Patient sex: M
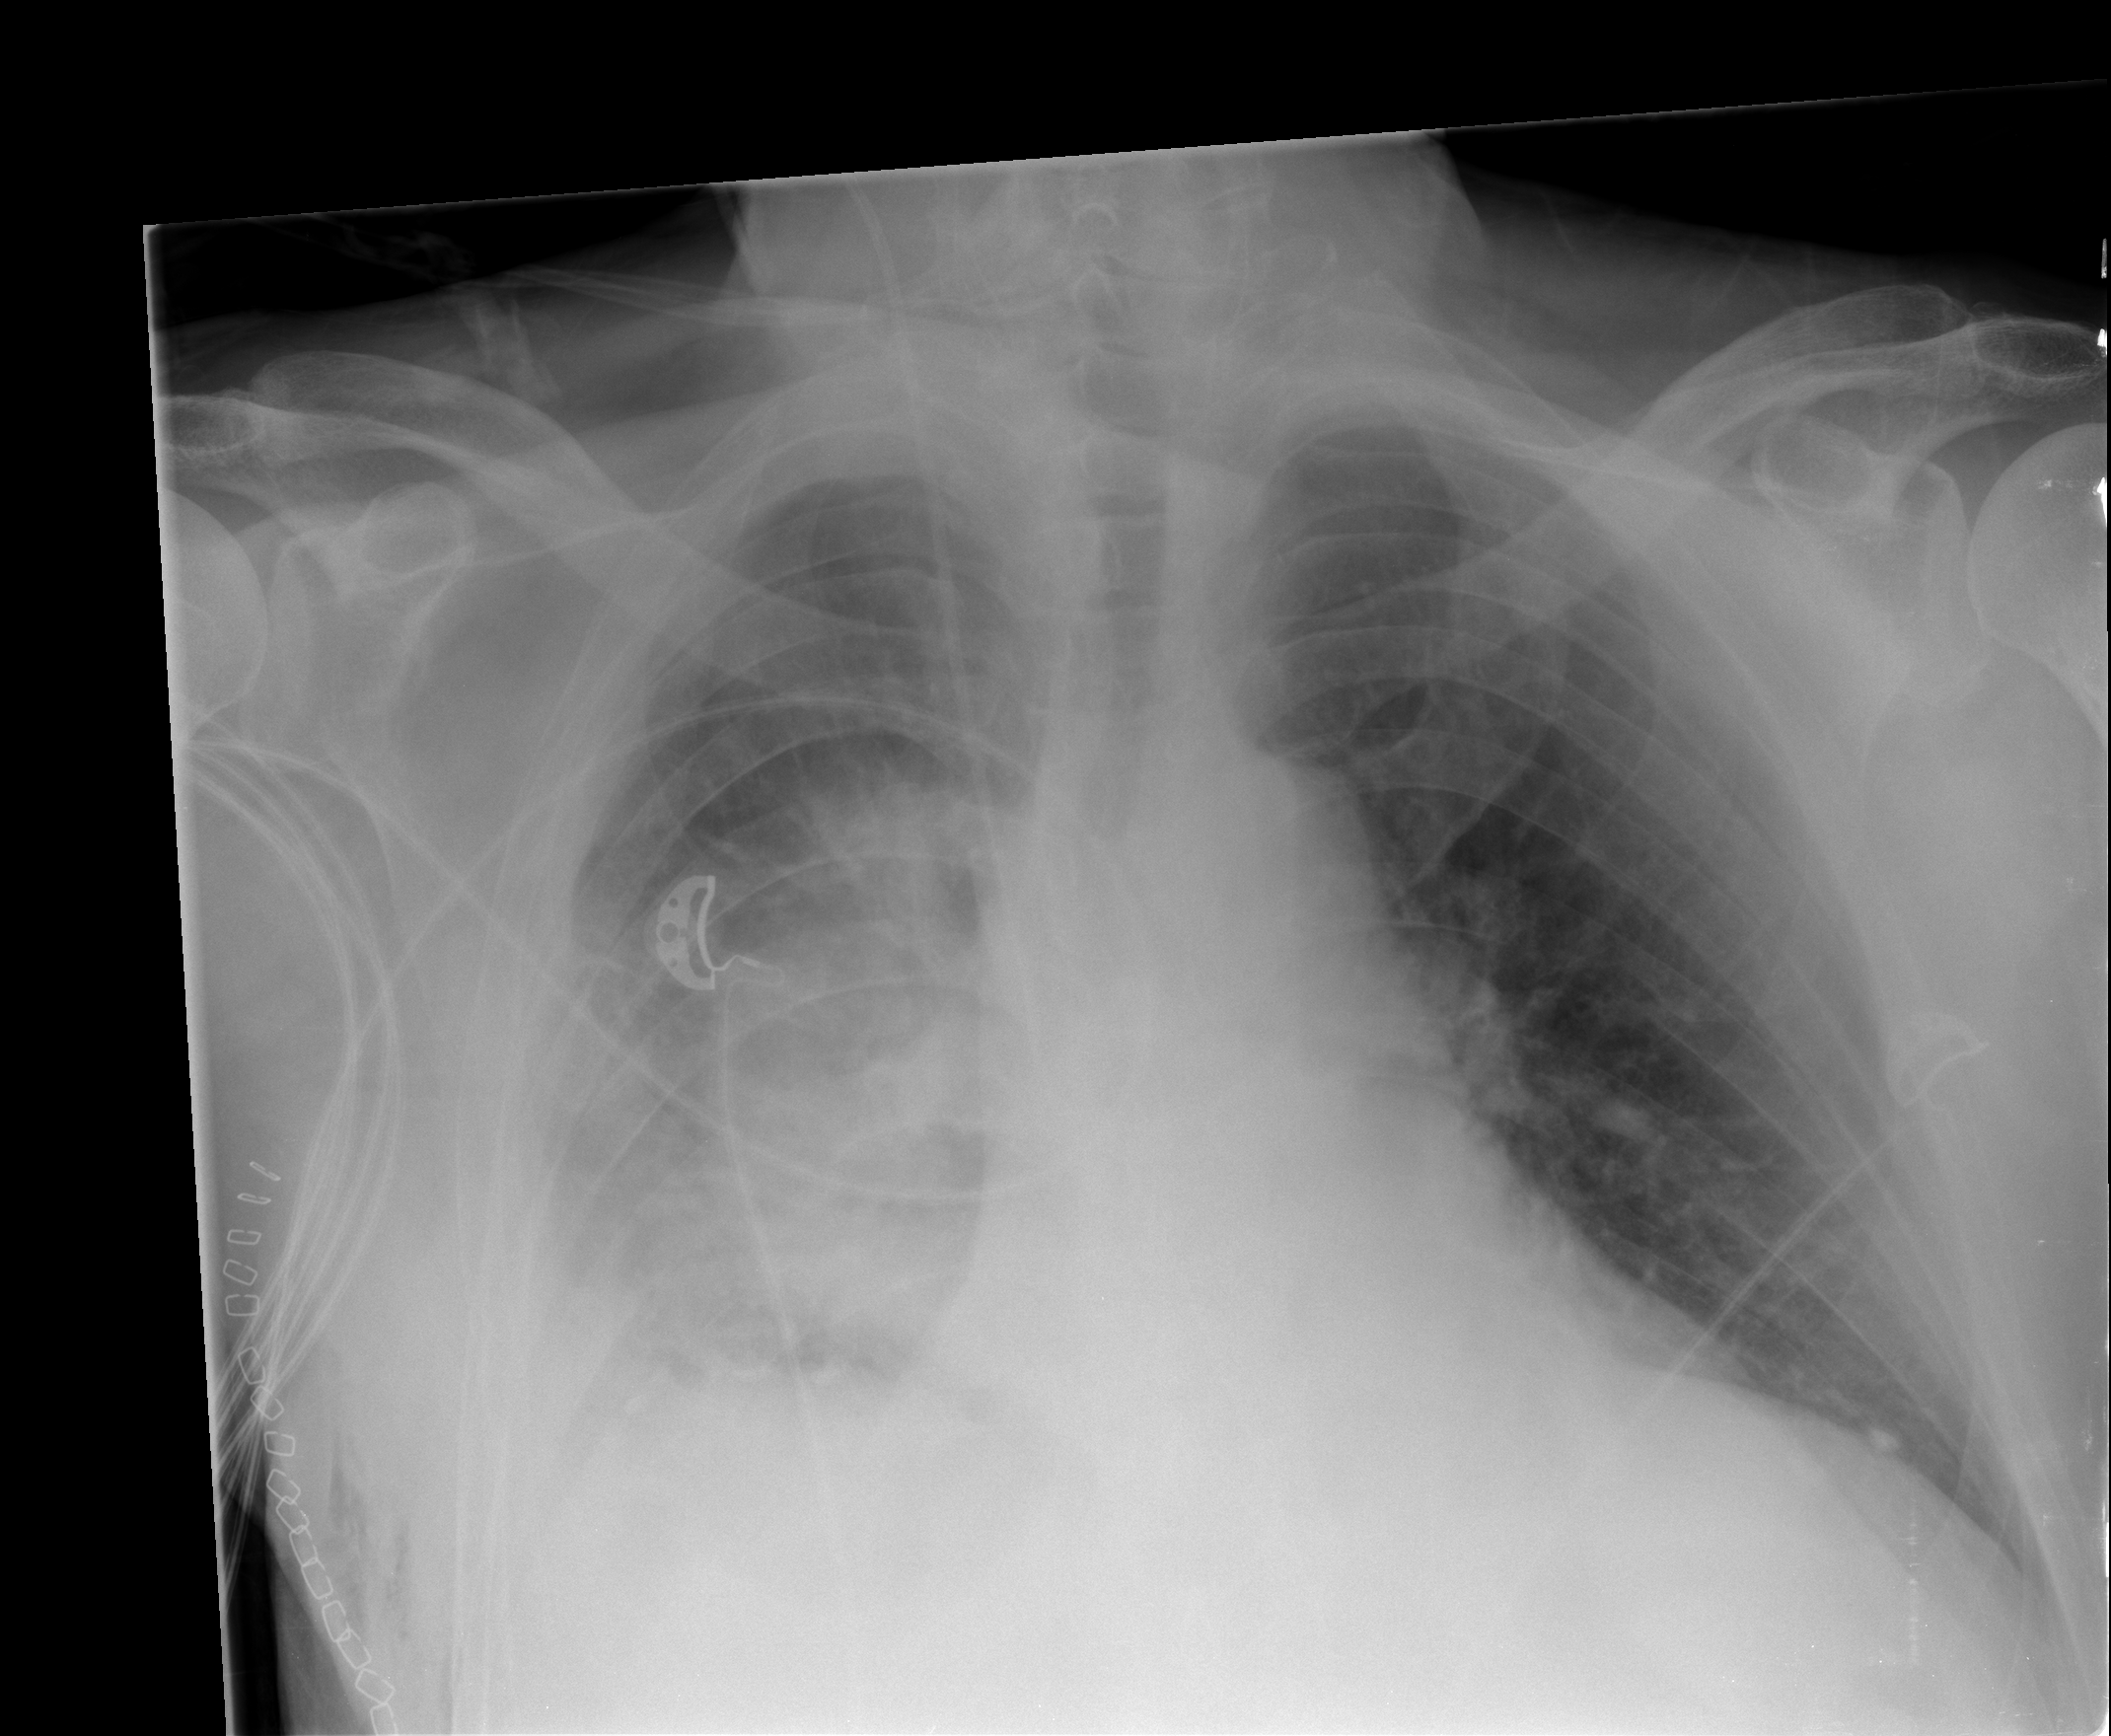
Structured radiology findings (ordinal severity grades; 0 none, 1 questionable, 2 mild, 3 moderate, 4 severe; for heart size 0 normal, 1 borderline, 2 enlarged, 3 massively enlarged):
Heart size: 2
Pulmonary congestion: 0
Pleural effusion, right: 2
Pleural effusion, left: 0
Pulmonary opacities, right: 2
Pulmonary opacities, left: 0
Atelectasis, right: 3
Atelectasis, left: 0